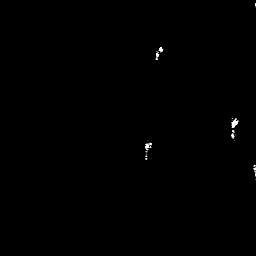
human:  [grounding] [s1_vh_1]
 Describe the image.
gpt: In the satellite image, there is  <ref>1 small ship </ref> <box>[[58, 16, 64, 25, 0]]</box> located at top,  <ref>1 small ship </ref> <box>[[89, 45, 94, 54, 0]]</box> located at right,  <ref>1 small ship </ref> <box>[[55, 53, 60, 62, 0]]</box> located at center.